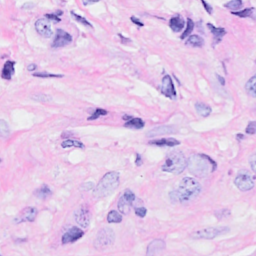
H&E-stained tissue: Breast